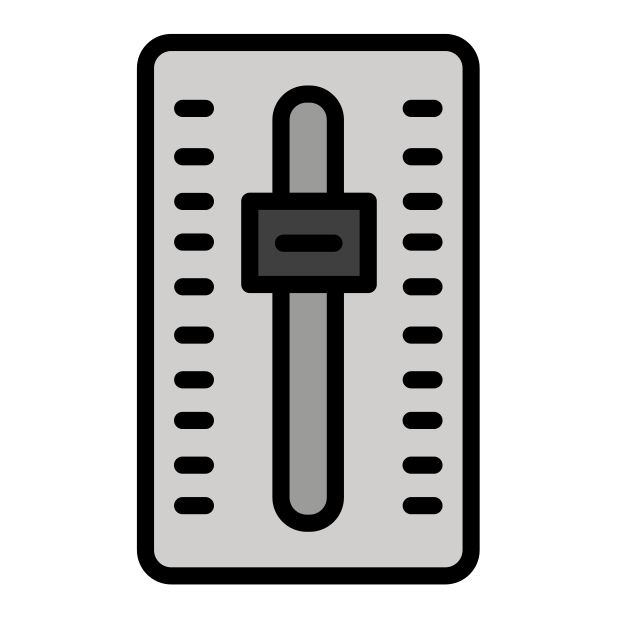
level slider